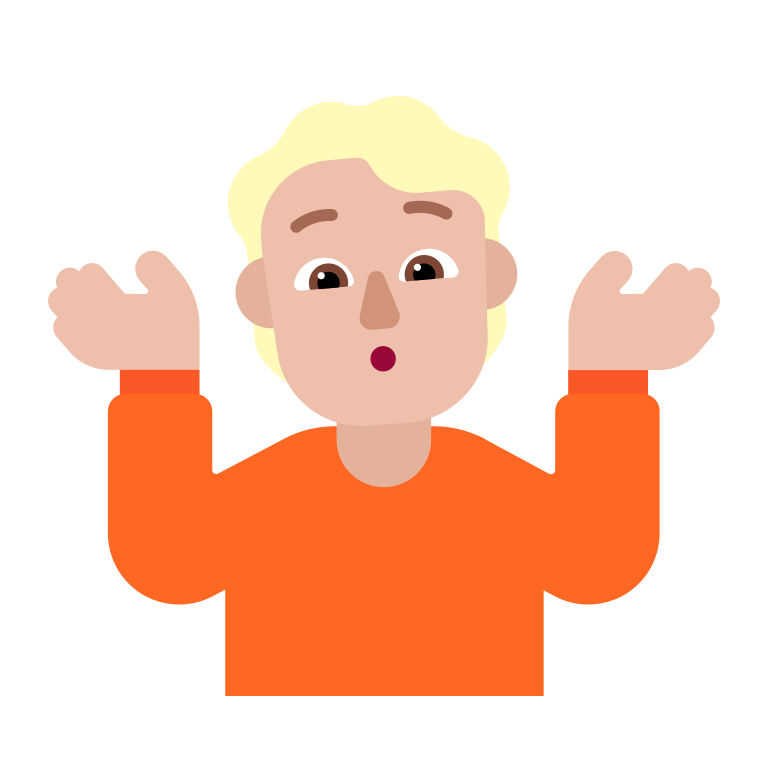
person shrugging flat  light